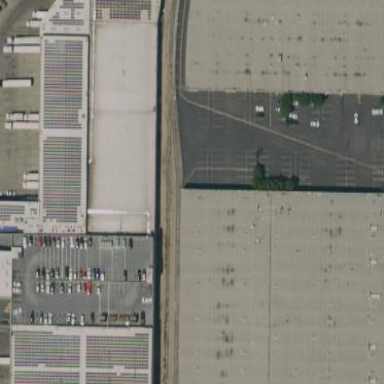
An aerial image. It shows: Warehouse.